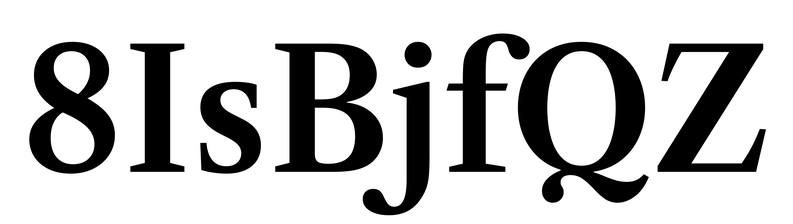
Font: LibreCaslonText_SemiBold